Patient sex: F
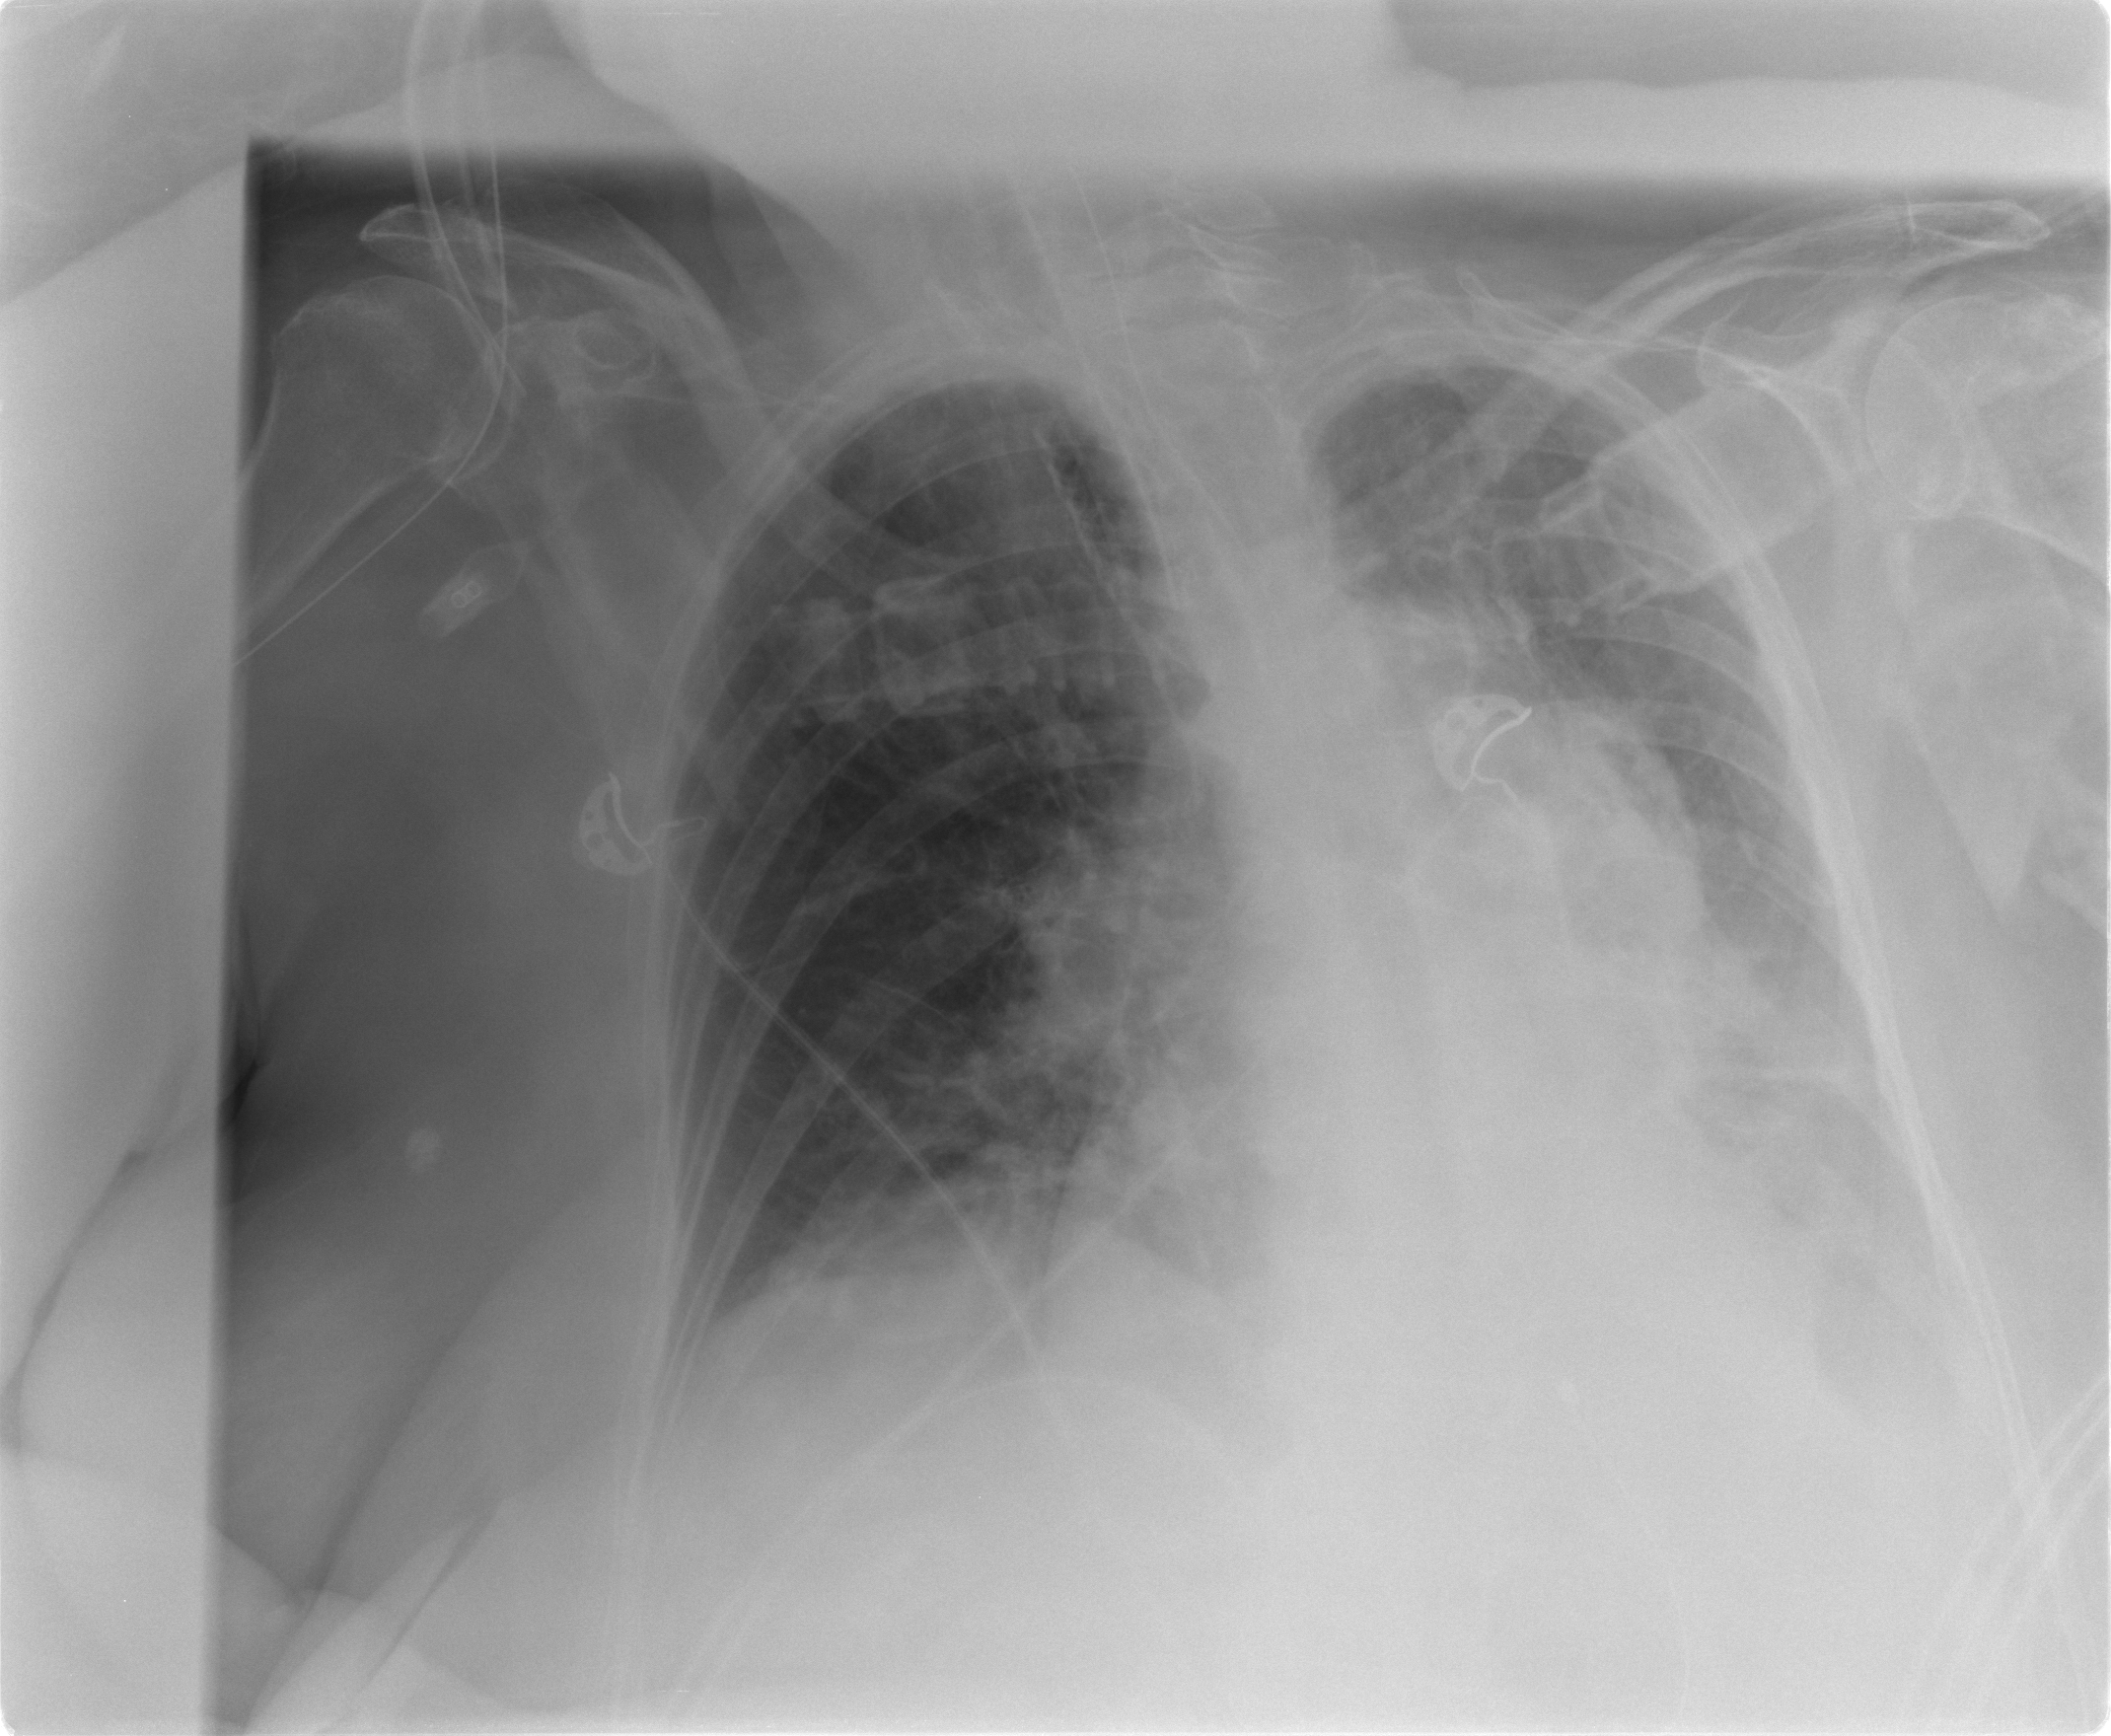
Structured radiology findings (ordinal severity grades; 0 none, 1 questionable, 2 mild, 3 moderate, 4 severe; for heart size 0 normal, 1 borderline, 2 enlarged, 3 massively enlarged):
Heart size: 2
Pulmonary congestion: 2
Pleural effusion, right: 1
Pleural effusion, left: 2
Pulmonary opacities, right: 0
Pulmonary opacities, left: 3
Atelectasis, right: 2
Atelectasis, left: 2